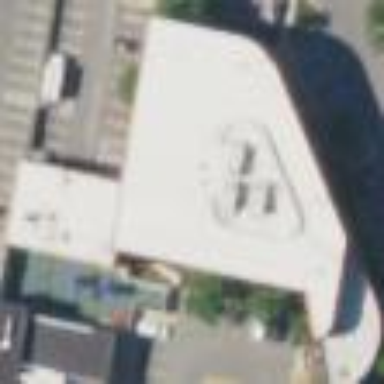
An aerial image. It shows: Commercial building.